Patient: sex M, age 74
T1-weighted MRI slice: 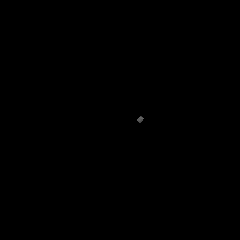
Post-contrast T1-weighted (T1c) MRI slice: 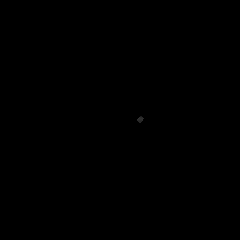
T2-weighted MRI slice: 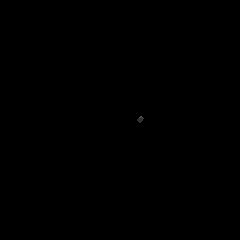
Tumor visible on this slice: no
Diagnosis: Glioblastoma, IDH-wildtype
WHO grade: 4